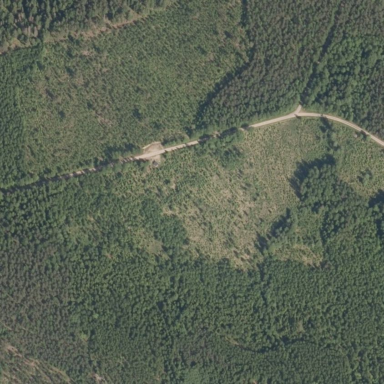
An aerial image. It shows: Clearcut area with scrub vegetation.